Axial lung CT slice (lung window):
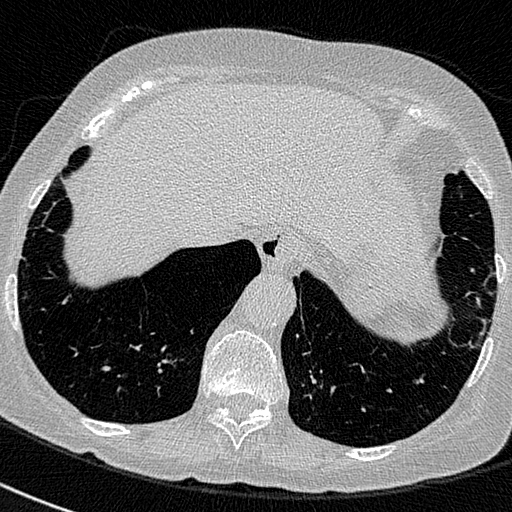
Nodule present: no